Question: The image below shows a cow where the boundary has been detected using a combination of thresholding and subtracting a background from a 3D depth image.
My goal is to perform feature extraction on the area INSDIE the boundary. I have read the other questions and have struggled to implement the steps refereed to in similar questions. I do not want to extract the area in the boundary, I simply want to use it for feature extraction.
Please could someone offer a solution that is perhaps simpler? For example, is there a way to give the extractSURFFeatures the boundary coordinates from which to work within?
Below is my boundary code which recieves my processed thresholded image (BW1).

'''
figure(1);
imshow(ImageCell_int{i-269});
%title('Outlines, from bwboundaries()'); axis square;
hold on;
boundaries = bwboundaries(BW1);
numberOfBoundaries = size(boundaries);
for k = 1 : numberOfBoundaries
thisBoundary = boundaries{k};
plot(thisBoundary(:,2), thisBoundary(:,1), 'g', 'LineWidth', 2);
end
hold off;
'''
I would be extremely grateful for any assistance on this.
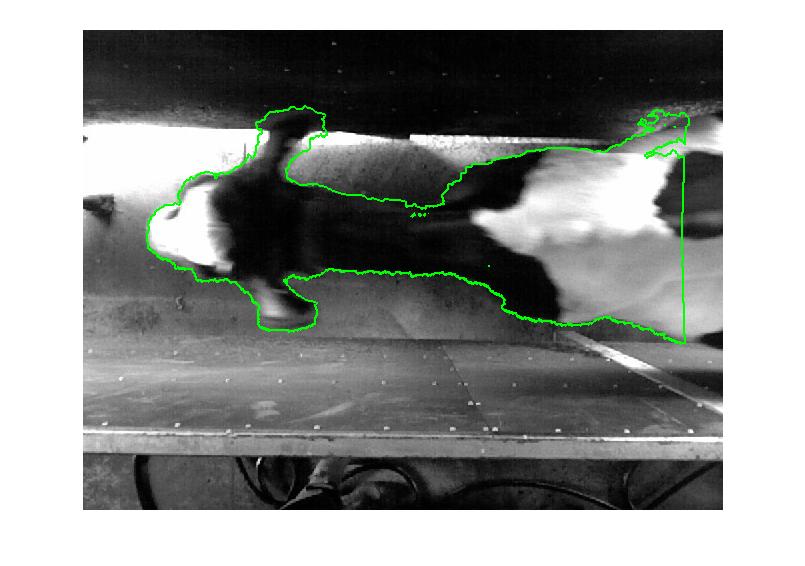
Answer: Great, now I see the cow! :)
You cannot specify an irregularly-shaped region of interest for the 'detectSURFFeatures' function. However, you can detect the features in the whole image, and then create a binary mask of the region of interest, and use it to exclude keypoints, which are outside it.
If your boundary is represented as a polygon, you can use 'roipoly' function to create a binary mask from it.
Having said that, features that are outside your object's boundary can actually be useful, because they capture information about the shape of the object.
Also, what is your final goal? If you want to recognize individual cows, then local features may not be the best approach. You may do better with a global HOG descriptor ('extractHOGFeatures') or with a color histogram, or both.